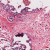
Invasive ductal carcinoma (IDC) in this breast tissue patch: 0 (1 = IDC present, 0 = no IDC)